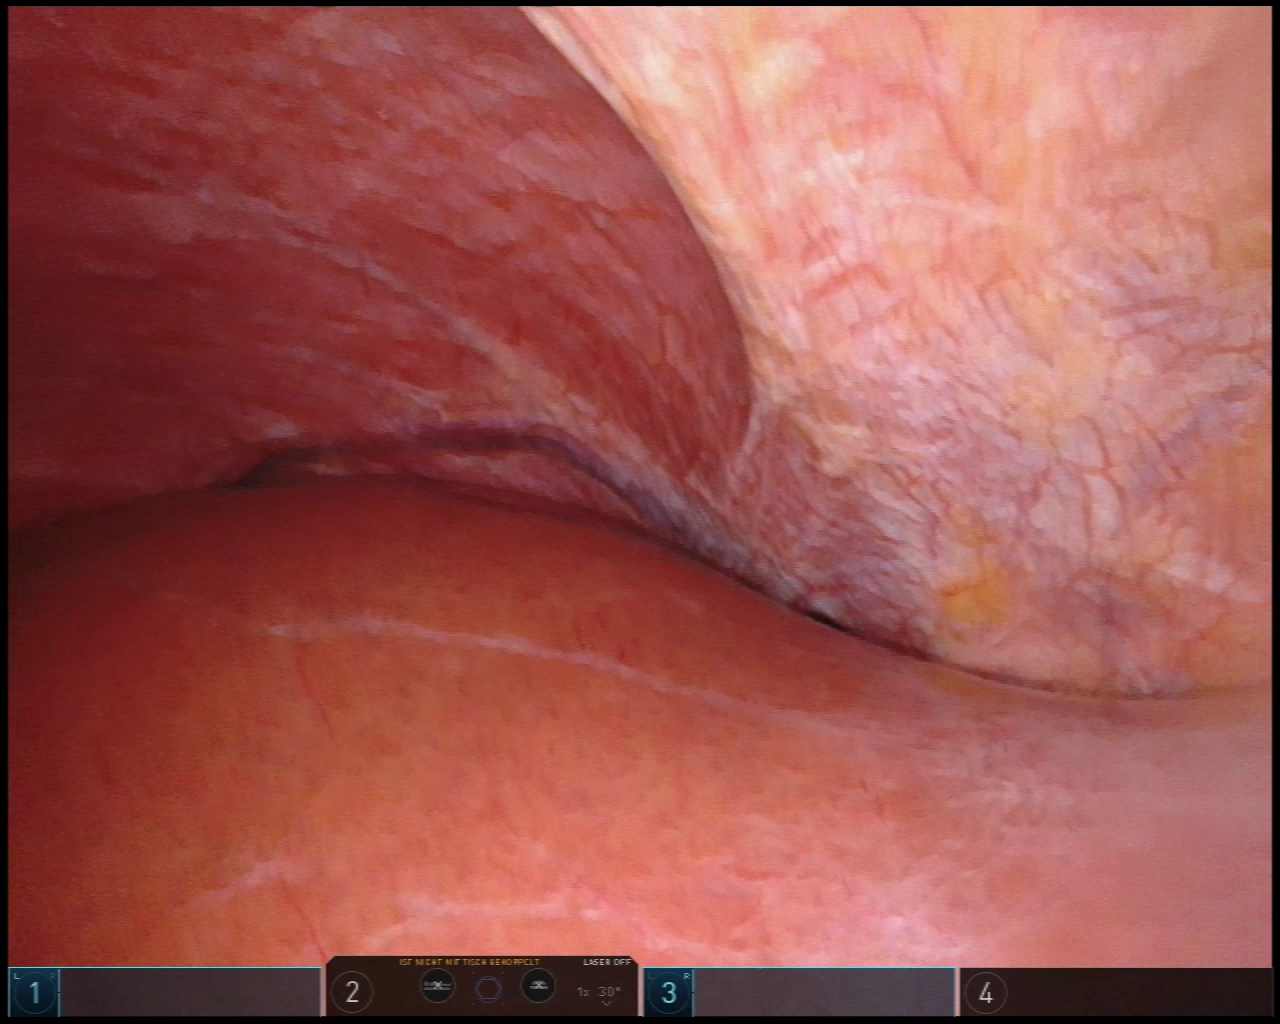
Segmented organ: liver
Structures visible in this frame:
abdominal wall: yes
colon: no
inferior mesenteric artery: no
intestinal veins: no
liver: yes
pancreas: no
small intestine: no
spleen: no
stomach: no
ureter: no
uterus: no
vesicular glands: no